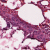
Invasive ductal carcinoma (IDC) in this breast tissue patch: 1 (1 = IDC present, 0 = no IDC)